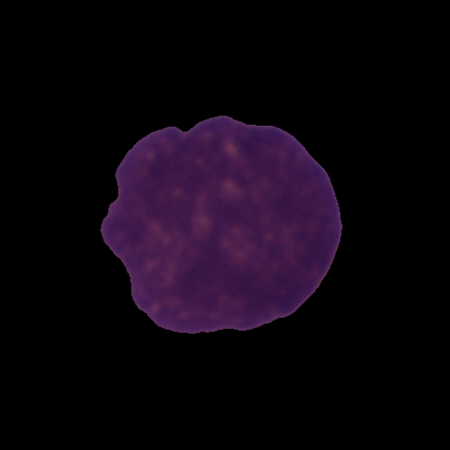
Label: cancer